Field crop: tomato
Growth stage: 1
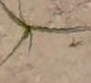
Species: cyperus